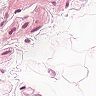
Metastatic tissue present: no